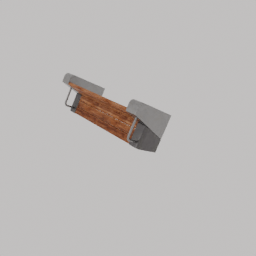
Label: architecture